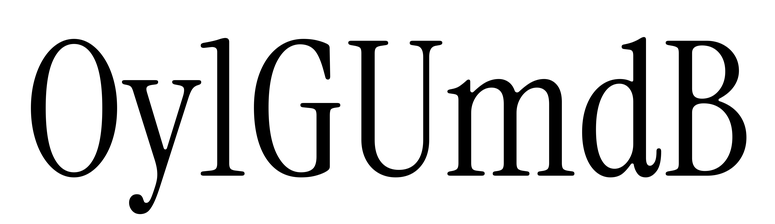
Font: InstrumentSerif-Regular